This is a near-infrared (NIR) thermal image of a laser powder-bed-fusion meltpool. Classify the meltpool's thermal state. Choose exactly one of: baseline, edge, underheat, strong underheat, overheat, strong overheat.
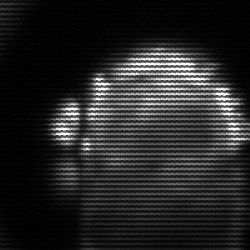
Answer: baseline